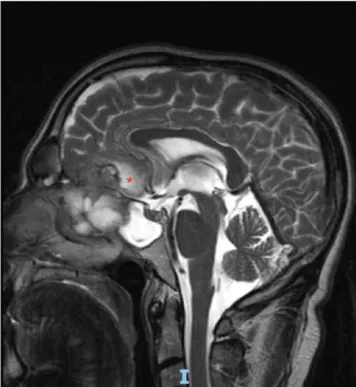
Sagittal MRI of sinonasal mass in ethmoids and extending intracranially, indicated with red asterisk (A-D).
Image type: radiology (mri)